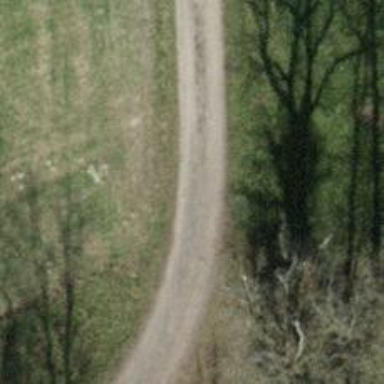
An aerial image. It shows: Pebblestone track with grade2 quality.